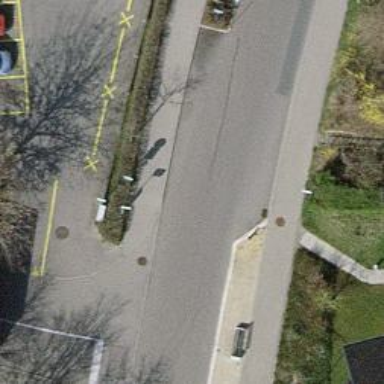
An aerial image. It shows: Bus stop equipped with public transport stop position.